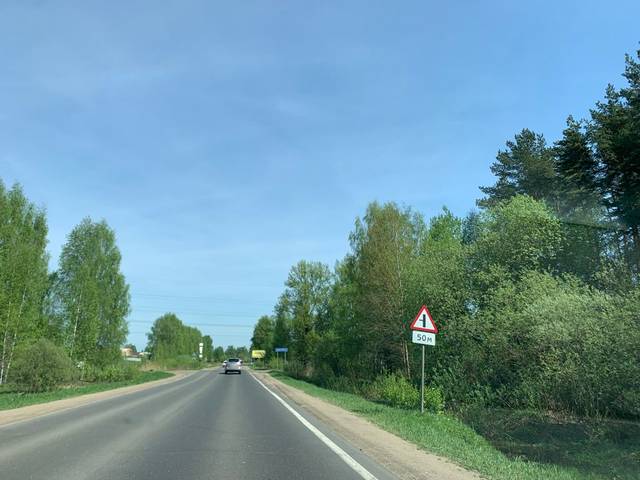
Region: Russia
Coordinates: 57.667, 40.003